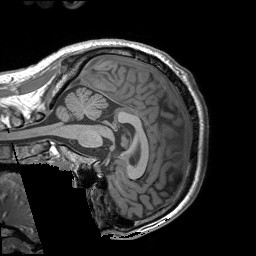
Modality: T1w
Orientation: sagittal
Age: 27
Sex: male
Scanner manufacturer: siemens
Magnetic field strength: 3 T
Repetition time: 1.9 s
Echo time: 0.00252 s